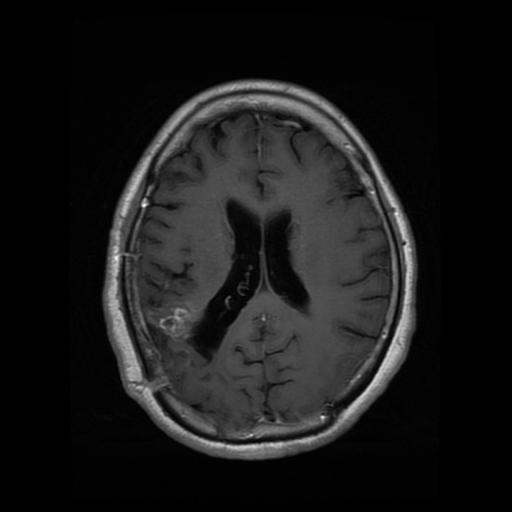
Label: glioma